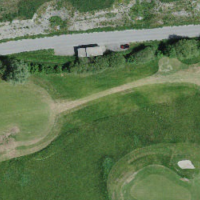
EUNIS habitat code: 53
Species observed at this site:
Lepidium draba
Phalacrocorax carbo
Sinapis alba
Roemeria argemone
Ononis natrix
Melilotus officinalis
Passer montanus